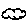
Label: cloud